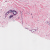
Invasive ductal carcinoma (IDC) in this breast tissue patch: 0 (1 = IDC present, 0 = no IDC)